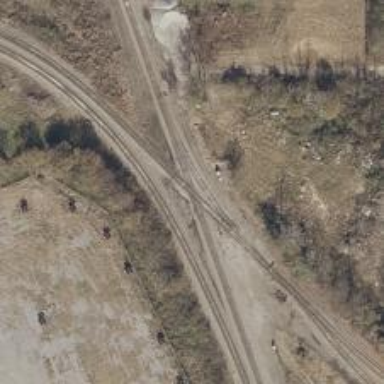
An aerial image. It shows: Railway crossing.